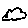
Label: cloud